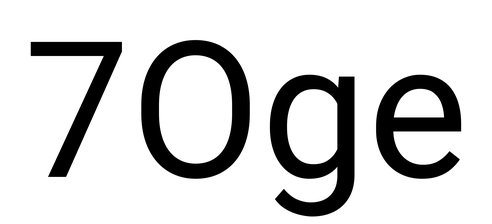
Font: Roboto_Regular